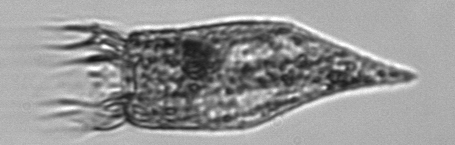
Label: Strombidium_conicum